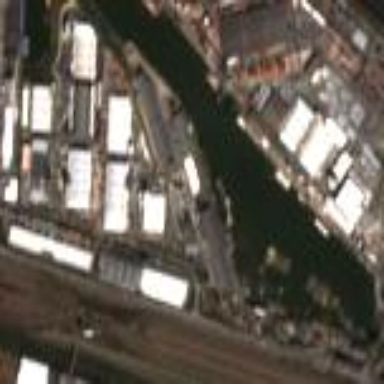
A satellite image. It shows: Industrial area.